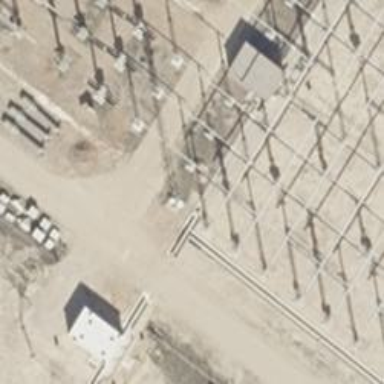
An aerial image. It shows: Power line with 3 cables. It uses busbar.